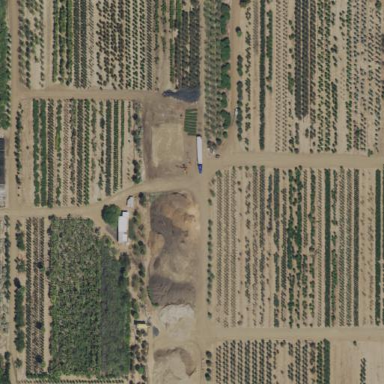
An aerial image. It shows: Plant nursery area.